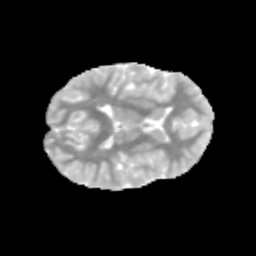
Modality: MD
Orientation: axial
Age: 11
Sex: male
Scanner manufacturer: siemens
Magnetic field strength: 3 T
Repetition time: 3.8 s
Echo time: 0.07 s